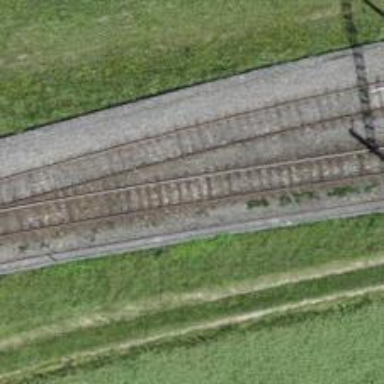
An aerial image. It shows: Railway with electrified contact lines.